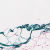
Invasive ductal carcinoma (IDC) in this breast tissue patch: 0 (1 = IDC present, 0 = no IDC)